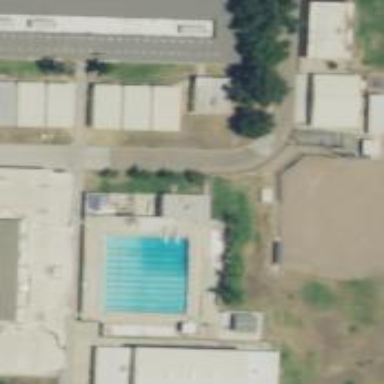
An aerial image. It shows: Sports centre specializing in swimming activities located in leisure land area.